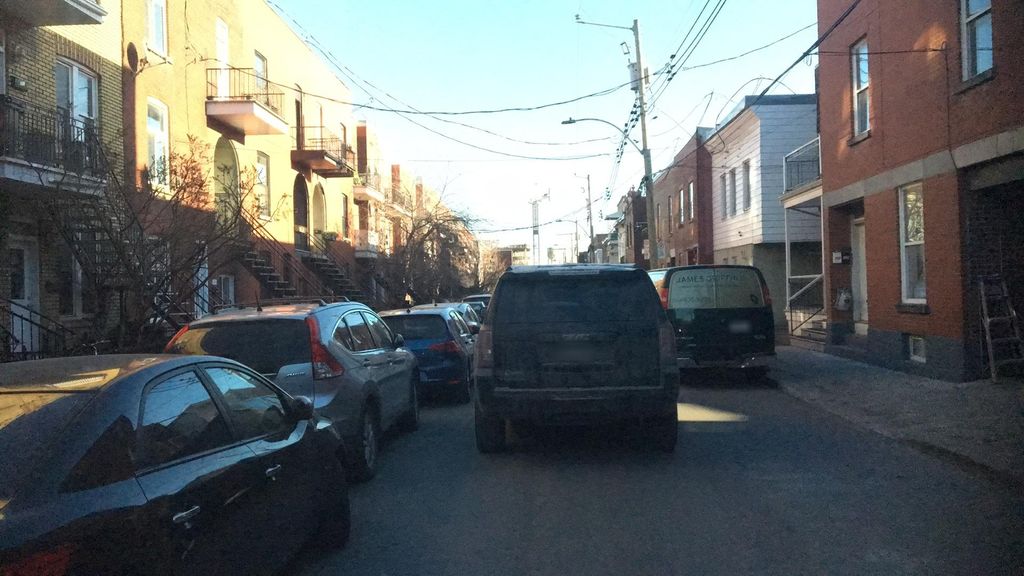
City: montreal